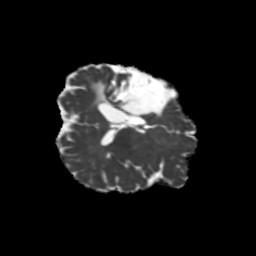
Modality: MD
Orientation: axial
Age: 46
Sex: female
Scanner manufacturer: siemens
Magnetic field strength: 3 T
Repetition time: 5.25 s
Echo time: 0.08 s